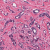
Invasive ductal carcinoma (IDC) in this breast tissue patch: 0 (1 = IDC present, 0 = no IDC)